Question: I am doing my project in Vaadin 6. In that, I have integrated the components in a Grid layout. I have attached a image with this. It resembles my Project layout. It is similar to eclipse. So, The layout will have two side panels on left and right. and a center and bottom panel.
And the red color in the image are buttons. When I press them the panel will be minimized. I want the center panel to expand and occupy the minimized panel's area. I have integrated the panels in grid layout. Can anyone tell me how to expand a component in the grid layout.
When I minimize 'R'; 'C' & 'B' have to occupy it's area.
When I minimize 'B'; 'C' have to occupy it's area.
When I minimize 'L'; 'C' & 'B' have to occupy it's area.

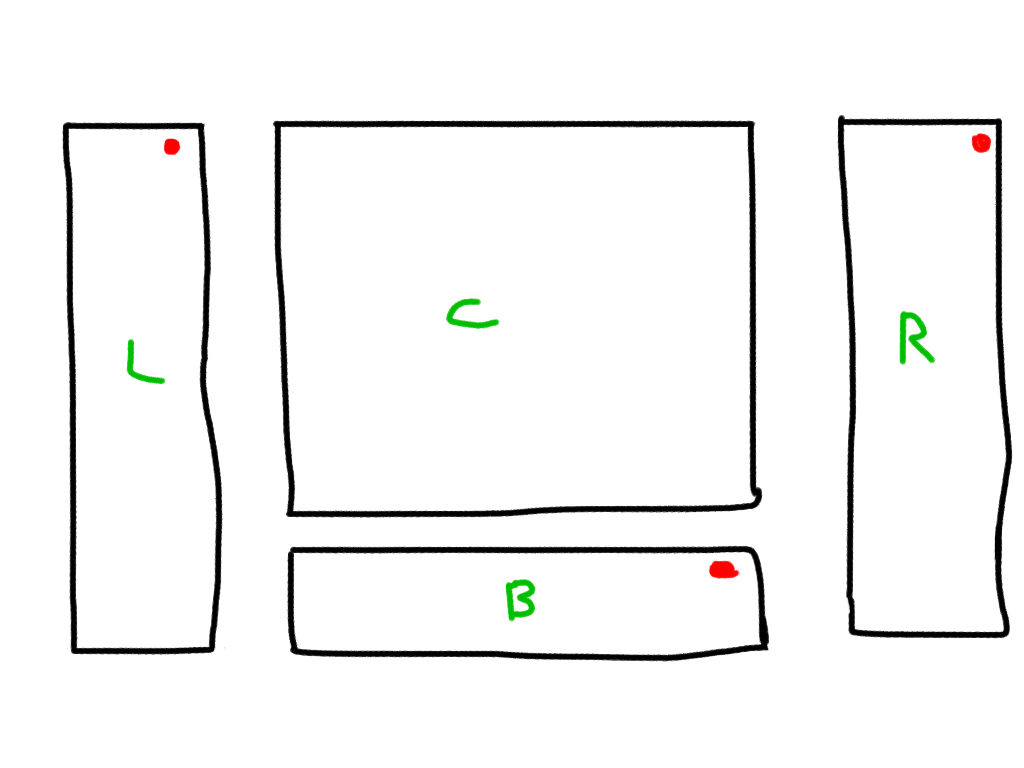
Answer: Here a working example without additional add-on. You can use horizontal and vertical layout.
'''
public class TestUI extends UI {
Panel L = new Panel();
Panel C = new Panel();
Panel B = new Panel();
Panel R = new Panel();
Button bL = new Button("Toggle L", new CloseButtonHandler(L));
Button bC = new Button("Toggle C", new CloseButtonHandler(C));
Button bB = new Button("Toggle B", new CloseButtonHandler(B));
Button bR = new Button("Toggle R", new CloseButtonHandler(R));
@Override
protected void init(VaadinRequest request) {
L.setWidth("80px");
L.setHeight("100%");
L.setContent(new Label("L"));
R.setWidth("80px");
R.setHeight("100%");
R.setContent(new Label("R"));
B.setHeight("80px");
B.setWidth("100%");
B.setContent(new Label("B"));
C.setHeight("100%");
C.setHeight("100%");
C.setContent(new Label("C"));
VerticalLayout vl = new VerticalLayout();
vl.addComponent(C);
vl.addComponent(B);
vl.setExpandRatio(C, 1);
vl.setSizeFull();
HorizontalLayout hl = new HorizontalLayout();
hl.addComponent(L);
hl.addComponent(vl);
hl.addComponent(R);
hl.setExpandRatio(vl, 1);
hl.setSizeFull();
CssLayout root = new CssLayout();
root.addComponent(bL);
root.addComponent(bC);
root.addComponent(bB);
root.addComponent(bR);
root.addComponent(hl);
root.setSizeFull();
setContent(root);
}
private class CloseButtonHandler implements ClickListener {
private Panel layout;
public CloseButtonHandler(Panel layout) {
this.layout = layout;
}
@Override
public void buttonClick(ClickEvent event) {
layout.setVisible(!layout.isVisible());
}
}
}
'''
The example is for Vaadin 7 but the concept should work with Vaadin 6 too.